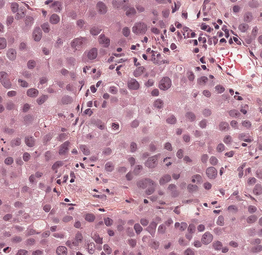
Tumor epithelial tissue: yes
Tumor-associated stroma tissue: yes
Normal tissue: no